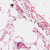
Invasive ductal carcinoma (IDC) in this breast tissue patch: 0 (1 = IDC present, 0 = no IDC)